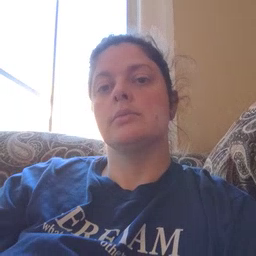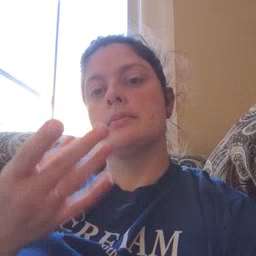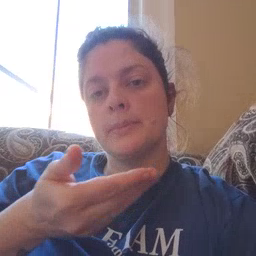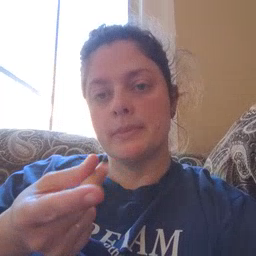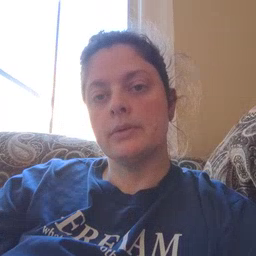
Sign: puppy